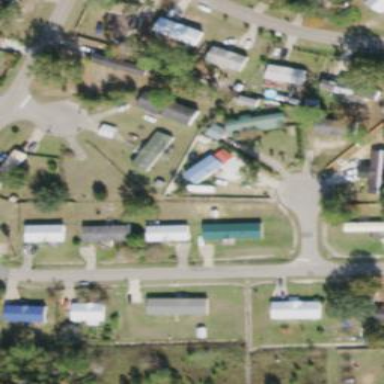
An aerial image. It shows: Residential area known as trailer park.